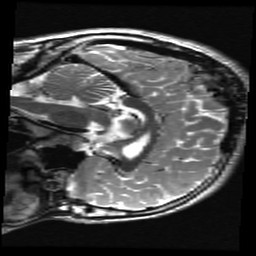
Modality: T2w
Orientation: sagittal
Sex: male
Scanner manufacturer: ge
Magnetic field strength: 3 T
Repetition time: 5 s
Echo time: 0.1015 s